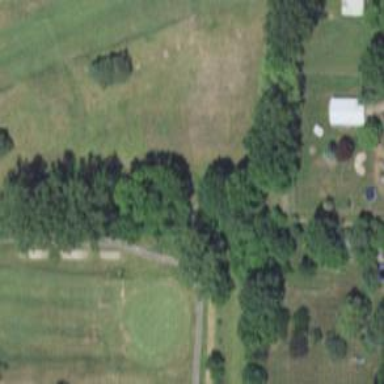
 featuring rough terrain suitable for golfing."